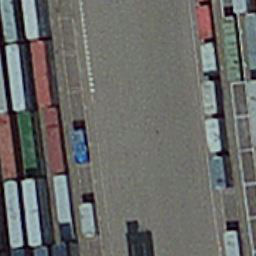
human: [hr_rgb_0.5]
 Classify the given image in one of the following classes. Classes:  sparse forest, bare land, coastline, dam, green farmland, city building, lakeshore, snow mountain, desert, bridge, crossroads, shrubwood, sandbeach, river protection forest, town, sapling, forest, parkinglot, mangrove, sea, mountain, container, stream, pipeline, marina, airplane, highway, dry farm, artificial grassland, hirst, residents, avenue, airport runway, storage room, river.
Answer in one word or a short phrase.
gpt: container